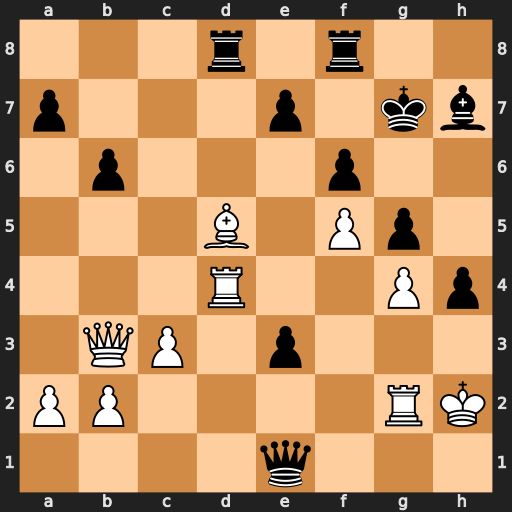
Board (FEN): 3r1r2/p3p1kb/1p3p2/3B1Pp1/3R2Pp/1QP1p3/PP4RK/4q3
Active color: w
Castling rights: -
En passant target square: -
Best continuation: Rd1 Qxd1 Qxd1 Bg8 c4